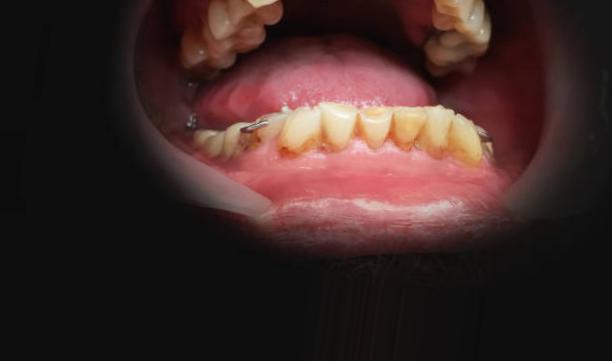
Condition: Caries